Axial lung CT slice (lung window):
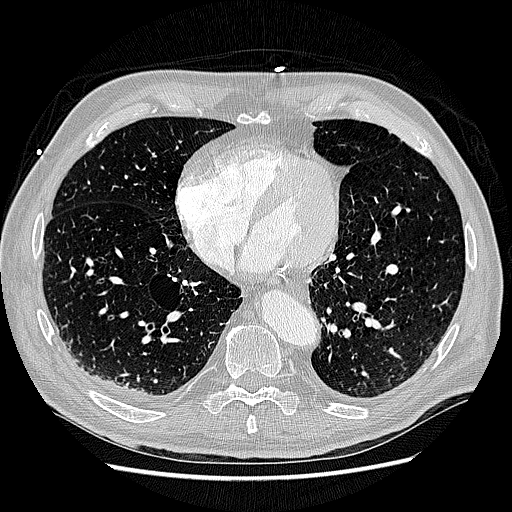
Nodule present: no